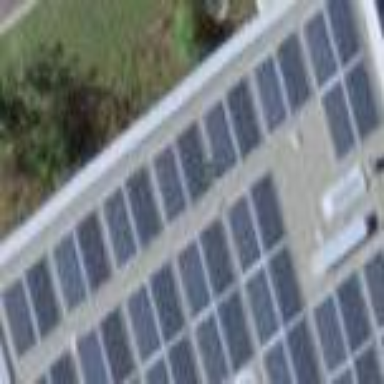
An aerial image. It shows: Solar power generator.